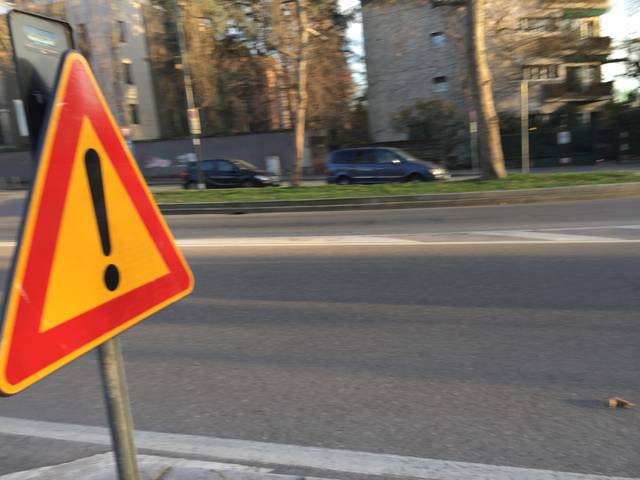
Region: Italy
Coordinates: 45.48, 9.13